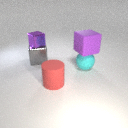
large red rubber cylinder to the left of large cyan rubber sphere